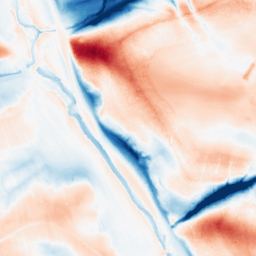
Category: classical
Decomposition family: gaussian_anisotropic
Decomposition parameters: sigma_x: 2
sigma_y: 20
Upsampling method: regularized
Upsampling parameters: scale: 2
lambda_reg: 0.01
Upsampling scale: 2